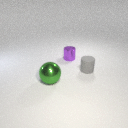
small gray rubber cylinder in front of small purple metal cylinder